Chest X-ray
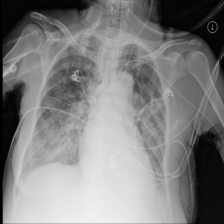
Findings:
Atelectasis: negative
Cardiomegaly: negative
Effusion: negative
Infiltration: negative
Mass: negative
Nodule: positive
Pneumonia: negative
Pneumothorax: negative
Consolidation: negative
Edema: negative
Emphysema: negative
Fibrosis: negative
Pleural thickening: negative
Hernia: negative